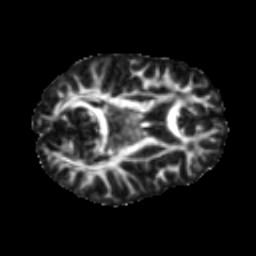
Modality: FA
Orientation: axial
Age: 14
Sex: male
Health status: ill
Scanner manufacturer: ge
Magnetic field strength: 3 T
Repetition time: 6.752 s
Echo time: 0.079 s